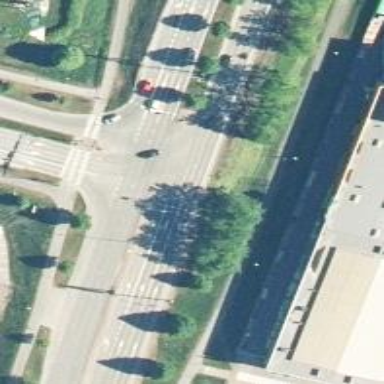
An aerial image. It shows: Primary road with asphalt surface.